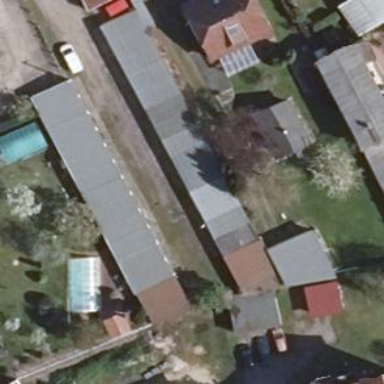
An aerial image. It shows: Group of garages.